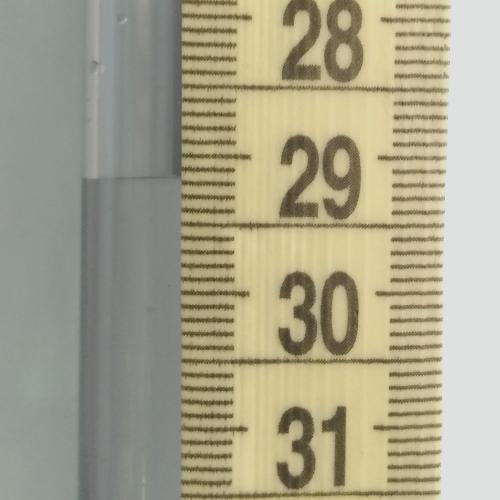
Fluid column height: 29.2 cm